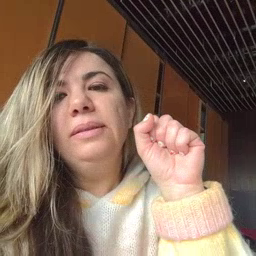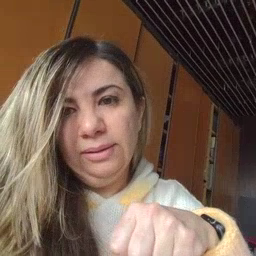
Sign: can